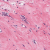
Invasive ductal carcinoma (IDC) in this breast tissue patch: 0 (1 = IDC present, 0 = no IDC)